Current action and preconditions to check: trajectory_clear

Your task: For each precondition in the list above, predict whether it will hold at this action.

Consider the current scene as observed from the mobile robot's camera, and analyze the predicted future states of all dynamic agents (e.g., people, animals, vehicles, or any moving entities) within the NEXT SECOND.

IMPORTANT: Only answer "very likely" if you are absolutely certain—based on strong, clear evidence—that a dynamic agent will violate the precondition in the predicted future state. Do NOT answer "very likely" for unlikely, ambiguous, or low-probability risks.

Ask yourself for each precondition: Is there a high probability, with clear and convincing evidence, that the predicted future states of any dynamic agent will interfere with the predicted future state of the currently executing action within the NEXT SECOND, causing that precondition to fail?

Assess the risk level based on these predictions. Use "likely" or "very likely" if motions create a clear risk of interference.

Use "neutral" or "improbable" if agents are nearby but their predicted paths are clearly diverging or non-conflicting.

Failure Risk Categories: "very improbable", "improbable", "neutral", "likely", "very likely"

Answer Format: Output ONLY the probability_of_failure value from these categories: "very improbable", "improbable", "neutral", "likely", "very likely"

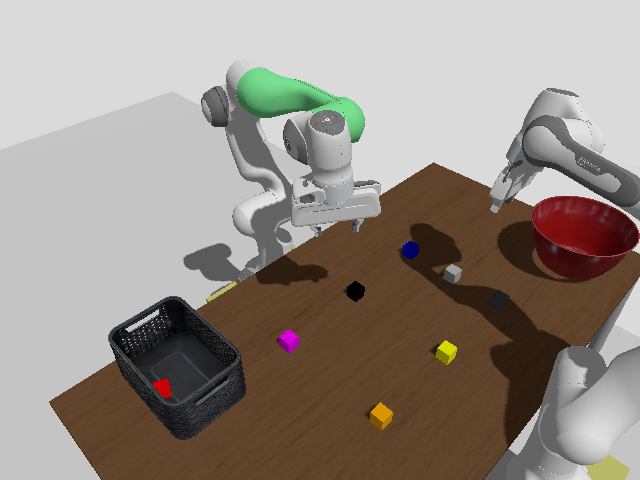

Answer: very improbable